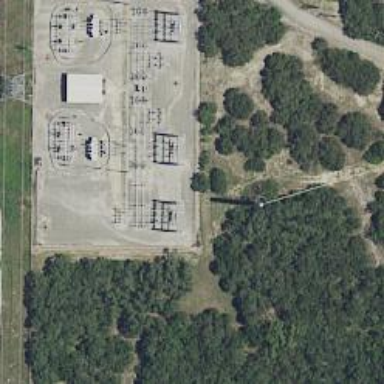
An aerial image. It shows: Switch for power supply.